Question: ## Problem Description:
I am trying to execute a stored procedure with an input parameter. The stored procedure executes correctly when run from MSSQL 2008 SQL Studio. However I get an error while running it as a named query using NHibernate.
I get the error at the time of SessionFactory configuration.
## Stored Procedure Details:
: CASCADE_POSITIONTEMPLATE_PERMISSIONS
: PositionTemplateId
The stored procedure returns a count which I want to return encapsulated in the 'PositionTemplateUpdateCascadeResult' class which has the specified property.
## Named Query/Class Mapping:
Named Query Mapping:
'''
<hibernate-mapping default-cascade="none" xmlns="urn:nhibernate-mapping-2.2"
assembly="StudentVoiceGroups.Entities" namespace="StudentVoiceGroups.Entities" >
<sql-query name="CASCADE_POSITIONTEMPLATE_PERMISSIONS" cacheable="false">
<return class="PositionTemplateUpdateCascadeResult" alias="result">
<return-property name="UpdatedPositionsCount">
<return-column name="UpdatedPositionsCount" />
</return-property>
</return>
exec CASCADE_POSITIONTEMPLATE_PERMISSIONS :PositionTemplateId
</sql-query>
</hibernate-mapping>
'''
Following is the class which I want to be returned:
'''
public class PositionTemplateUpdateCascadeResult
{
public int UpdatedPositionsCount { get; set; }
}
'''
when I execute the procedure in MSSQL Studio as:
'''
EXEC [CASCADE_POSITIONTEMPLATE_PERMISSIONS] 15
'''
I get the following

Let me know if any thing else is needed.
---
EDIT: I was able to make this work when I removed the return class:
Following mapping works correctly:
'''
<hibernate-mapping default-cascade="none" xmlns="urn:nhibernate-mapping-2.2"
assembly="StudentVoiceGroups.Entities" namespace="StudentVoiceGroups.Entities" >
<sql-query name="CASCADE_POSITIONTEMPLATE_PERMISSIONS" cacheable="false">
exec CASCADE_POSITIONTEMPLATE_PERMISSIONS :PositionTemplateId
</sql-query>
</hibernate-mapping>
'''
Should the return class be an entity which is mapped to a table? In my case it is a simple class. I was of the opinion that the return class is just used like we use 'ResultTransformer'.
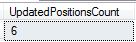
Answer: You may not have defined the query correctly in the HBM file. Try this:
'''
<hibernate-mapping default-cascade="none" xmlns="urn:nhibernate-mapping-2.2"
assembly="StudentVoiceGroups.Entities" namespace="StudentVoiceGroups.Entities" >
<sql-query name="CASCADE_POSITIONTEMPLATE_PERMISSIONS" cacheable="false">
<return alias="result" class="YourNamespace.PositionTemplateUpdateCascadeResult, YourNamspaceAssembly, Version=1.0.0.0, Culture=neutral, PublicKeyToken=null">
<return-property name="UpdatedPositionsCount" column="UpdatedPositionsCount" />
</return>
exec CASCADE_POSITIONTEMPLATE_PERMISSIONS @PositionTemplateId=?
</sql-query>
</hibernate-mapping>
'''
It should work because I used something similar in my answer <URL>
EDIT: for the element, make sure you have a fully qualified return type (this includes the fully qualified assembly name with the correct version number).